Question: As part of a bigger project, I need to extract the extreme bottom corners of a quadrangle. I have an image and a corresponding binary Mat with 1s where the image is white (the image) and 0 where black (the background).
I've found ways to find the extreme left, right, bottom and top points but they may not give the points I want as the quadrangles are not perfectly rectangular.
<URL>
<URL>
<URL>
The only way I can think of doing it is not very good. I'm hoping you guys can think of a better way than to just cycle though the matrix for the most bottom row then most left point and then keep points within a certain radius from that most bottom and left point.
And the same for the right, but this is not very computationally efficient.

This is an example quadruple and the corners of interest.
The ideal output is two Mats, similar to the original one, that have 1s only in the region of interest and 0s everywhere.
Any and all help will be greatly appreciated!!
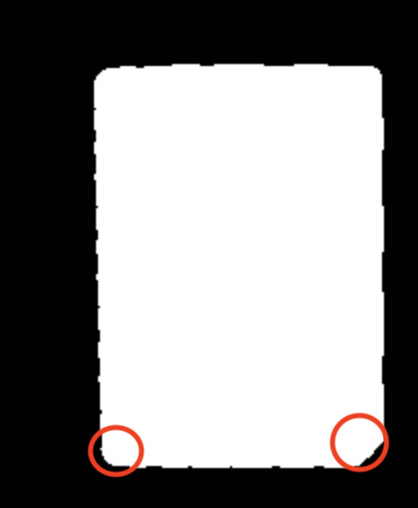
Answer: There are at least two possible approaches. Both assume that you've extracted the corners:
1. Use approxPolyDPfunction to approximate the contour and get 4 vertices of a quadrangle.
2.Fit rectangle to the contour and then find nearest points in your contour to the bottom vertices of this rectangle.
'''
// bin - your binarized image
std::vector<std::vector<cv::Point2i>> contours;
cv::findContours(bin, contours, cv::RETR_EXTERNAL, cv::CHAIN_APPROX_SIMPLE);
int biggestContourIdx = -1;
double biggestContourArea = 0;
for (int i = 0; i < contours.size(); ++i)
{
auto area = cv::contourArea(contours[i]);
if (area > biggestContourArea)
{
biggestContourArea = area;
biggestContourIdx = i;
}
}
//first solution:
std::vector<cv::Point2i> approx;
cv::approxPolyDP(contours[biggestContourIdx], approx, 30, true);
auto mean = cv::mean(approx);
std::vector<cv::Point2i> bottomCorners;
for (auto p : approx)
{
if (p.y > mean[1]) bottomCorners.push_back(p);
}
//second solution:
auto rect = cv::minAreaRect(cv::Mat(contours[biggestContourIdx]));
auto center = rect.center;
Point2f rect_points[4];
rect.points(rect_points);
std::vector<cv::Point2i> bottomRectCorners;
std::vector<double> distances(2, std::numeric_limits<double>::max());
for (int i = 0; i < 4; ++i)
{
if (rect_points[i].y > center.y)
bottomRectCorners.push_back(rect_points[i]);
}
bottomCorners.clear();
bottomCorners.resize(2);
for (auto p : contours[biggestContourIdx])
{
for (int i = 0; i < distances.size(); ++i)
{
auto dist = cv::norm(p - bottomRectCorners[i]);
if (dist < distances[i])
{
distances[i] = dist;
bottomCorners[i] = p;
}
}
}
'''
Results of both approaches: red - first method, green second
<URL>